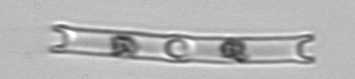
Label: Eucampia